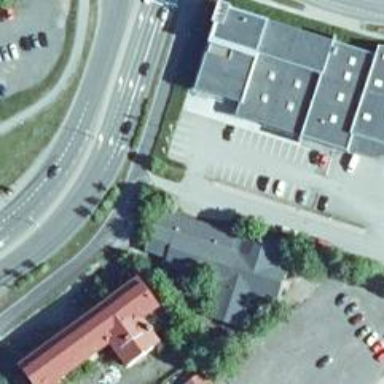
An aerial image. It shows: Turning circle on the road.